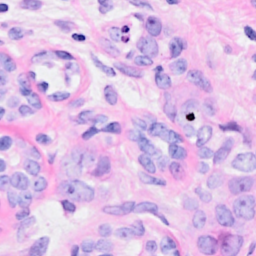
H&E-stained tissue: Breast